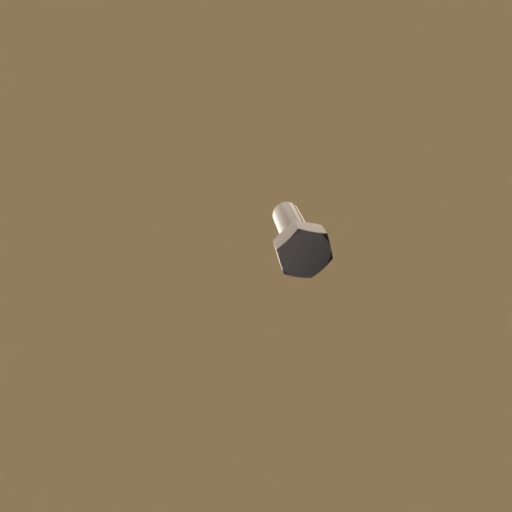
Label: bolt